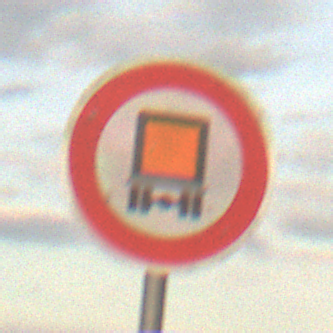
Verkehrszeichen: VerbotKennzeichnungspflichtigeKraftfahrzeugeGefaehrlicheGueter
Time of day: SunriseSunset
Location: Outdoor (Nature)
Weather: PartlyCloudy
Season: NotSpecified
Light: Natural